Interaction volume radius: 5 \u00c5
Interaction volume height: 15 \u00c5
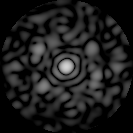
Disorder parameter: 0.7509